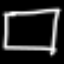
Label: square